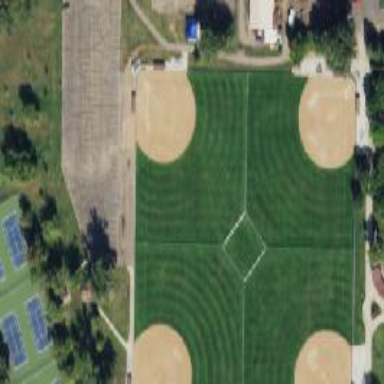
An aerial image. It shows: Grassy baseball pitch for leisure sports.